Current action and preconditions to check: trajectory_clear

Your task: For each precondition in the list above, predict whether it will hold at this action.

Consider the current scene as observed from the mobile robot's camera, and analyze the predicted future states of all dynamic agents (e.g., people, animals, vehicles, or any moving entities) within the NEXT SECOND.

IMPORTANT: Only answer "very likely" if you are absolutely certain—based on strong, clear evidence—that a dynamic agent will violate the precondition in the predicted future state. Do NOT answer "very likely" for unlikely, ambiguous, or low-probability risks.

Ask yourself for each precondition: Is there a high probability, with clear and convincing evidence, that the predicted future states of any dynamic agent will interfere with the predicted future state of the currently executing action within the NEXT SECOND, causing that precondition to fail?

Assess the risk level based on these predictions. Use "likely" or "very likely" if motions create a clear risk of interference.

Use "neutral" or "improbable" if agents are nearby but their predicted paths are clearly diverging or non-conflicting.

Failure Risk Categories: "very improbable", "improbable", "neutral", "likely", "very likely"

Answer Format: Output ONLY the probability_of_failure value from these categories: "very improbable", "improbable", "neutral", "likely", "very likely"

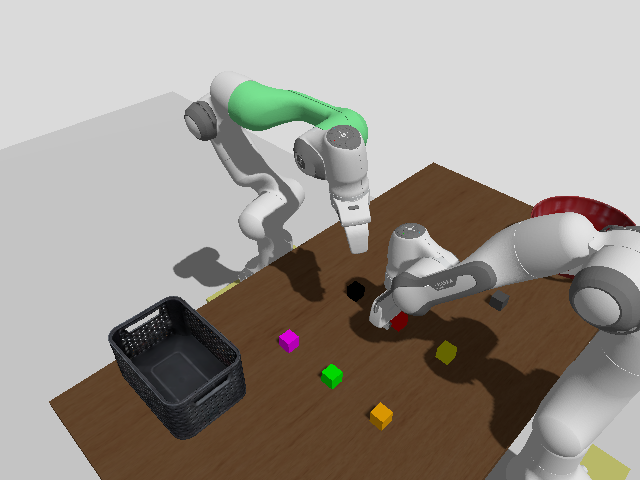

Answer: improbable